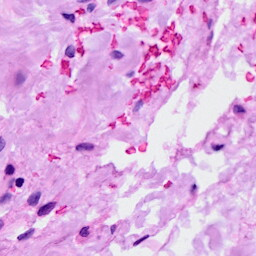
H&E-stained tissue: Ovarian